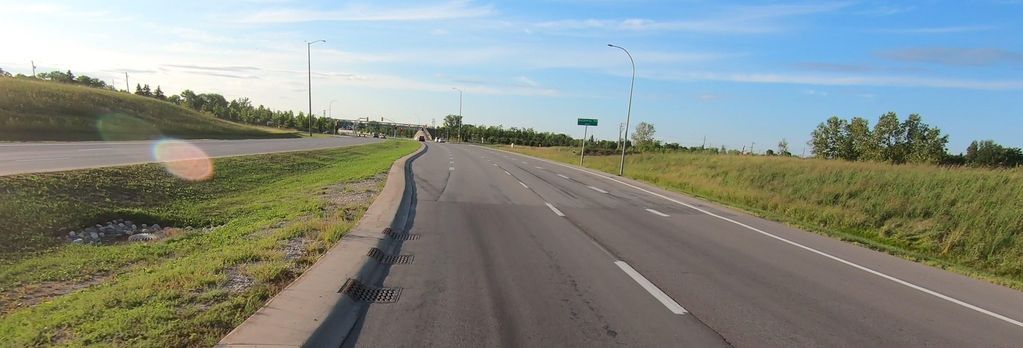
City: winnipeg